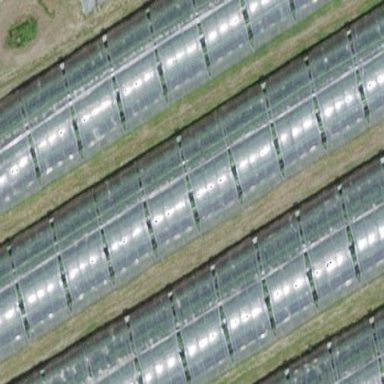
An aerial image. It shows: Greenhouse.